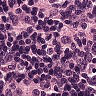
Metastatic tissue present: yes